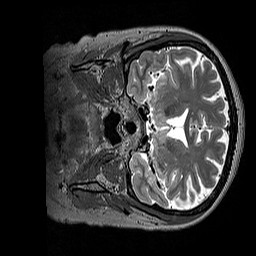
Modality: T2w
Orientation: coronal
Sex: female
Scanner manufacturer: siemens
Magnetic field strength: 3 T
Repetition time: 3.2 s
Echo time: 0.409 s